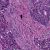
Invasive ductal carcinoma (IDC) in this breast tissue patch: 1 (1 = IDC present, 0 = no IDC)